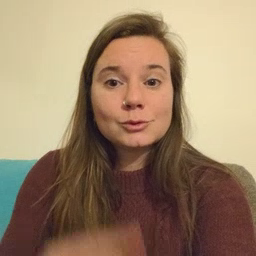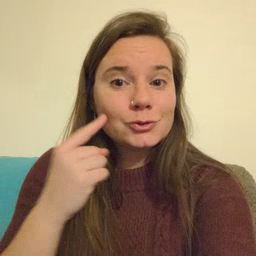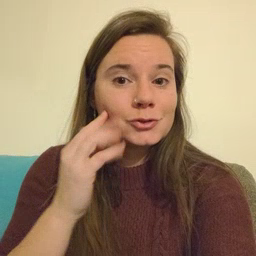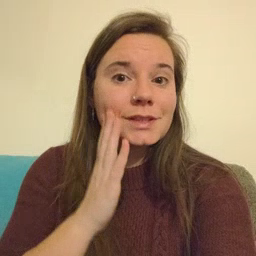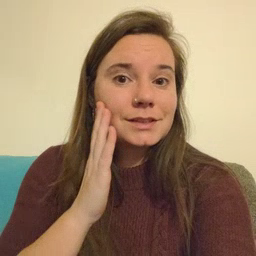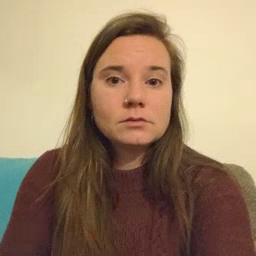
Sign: cheek